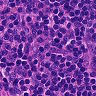
Metastatic tissue present: no